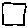
Label: square